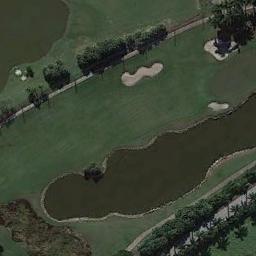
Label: golf_course